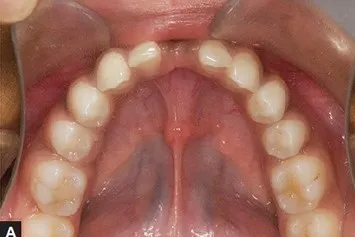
Intraoral photograph of sibling A, showing retained left deciduous mandibular central incisor, and ,missing permanent mandibular central incisors.
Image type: medical_photograph (oral_photograph)